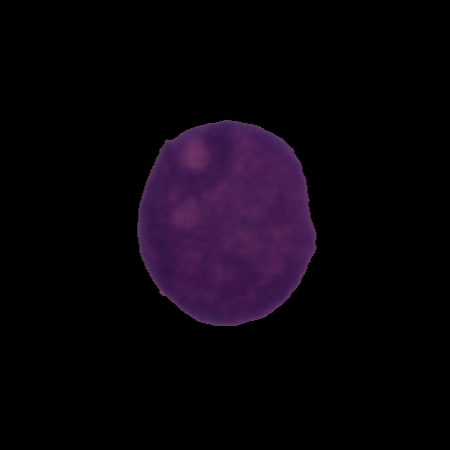
Label: cancer